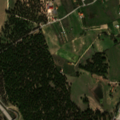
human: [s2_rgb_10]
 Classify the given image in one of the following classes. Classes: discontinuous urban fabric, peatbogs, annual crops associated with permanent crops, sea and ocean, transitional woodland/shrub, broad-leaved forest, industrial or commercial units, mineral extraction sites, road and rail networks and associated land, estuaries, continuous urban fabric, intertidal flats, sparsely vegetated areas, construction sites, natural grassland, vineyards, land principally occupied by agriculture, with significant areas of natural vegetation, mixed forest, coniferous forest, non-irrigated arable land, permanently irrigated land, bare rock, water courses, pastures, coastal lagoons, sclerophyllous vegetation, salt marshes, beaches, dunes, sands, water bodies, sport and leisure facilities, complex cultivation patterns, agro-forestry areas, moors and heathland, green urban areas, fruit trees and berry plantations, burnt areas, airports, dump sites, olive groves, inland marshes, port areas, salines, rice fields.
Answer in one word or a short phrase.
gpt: industrial or commercial units, permanently irrigated land, pastures, complex cultivation patterns, broad-leaved forest, coniferous forest